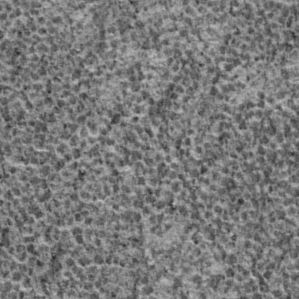
Label: frost